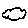
Label: cloud